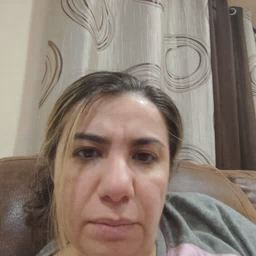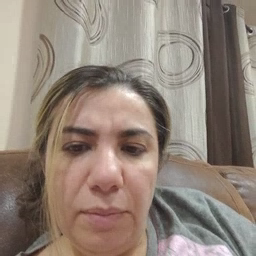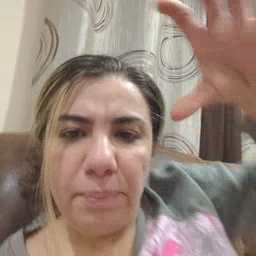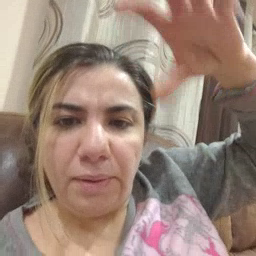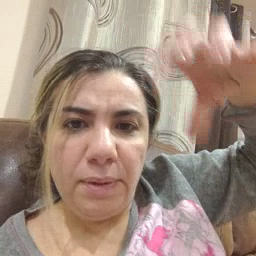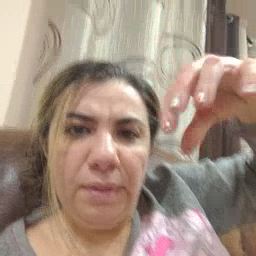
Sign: rain